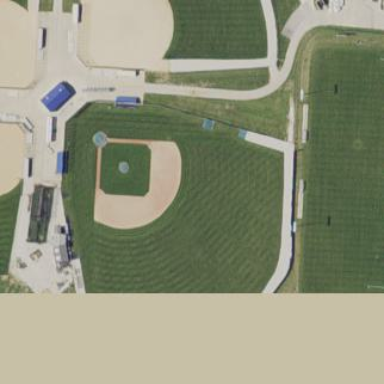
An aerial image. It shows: Baseball pitch for leisure land.